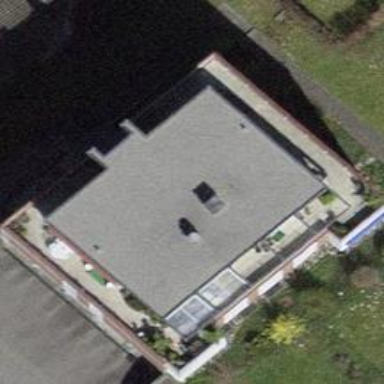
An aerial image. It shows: Flat-roofed building.